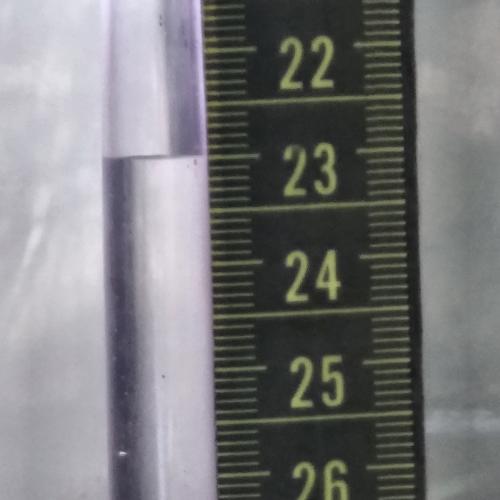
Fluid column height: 23.0 cm